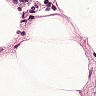
Metastatic tissue present: no